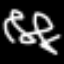
Label: squiggle